Question: I have an excel sheet with more than 2000 rows.
I use the below macro to add a blank rows with a change in value of cloumn A1.
'''
Sub AddBlankRows()
'
Dim iRow As Integer
Range("a1").Select
'
iRow = 1
'
Do
'![enter image description here][1]
If Cells(iRow + 1, 1) <> Cells(iRow, 1) Then
Cells(iRow + 1, 1).EntireRow.Insert shift:=xlDown
iRow = iRow + 2
Else
iRow = iRow + 1
End If
'
Loop While Not Cells(iRow, 1).Text = ""
'
End Sub
'''

Is there a way insert the row with a fourmula and a predefined formatting?
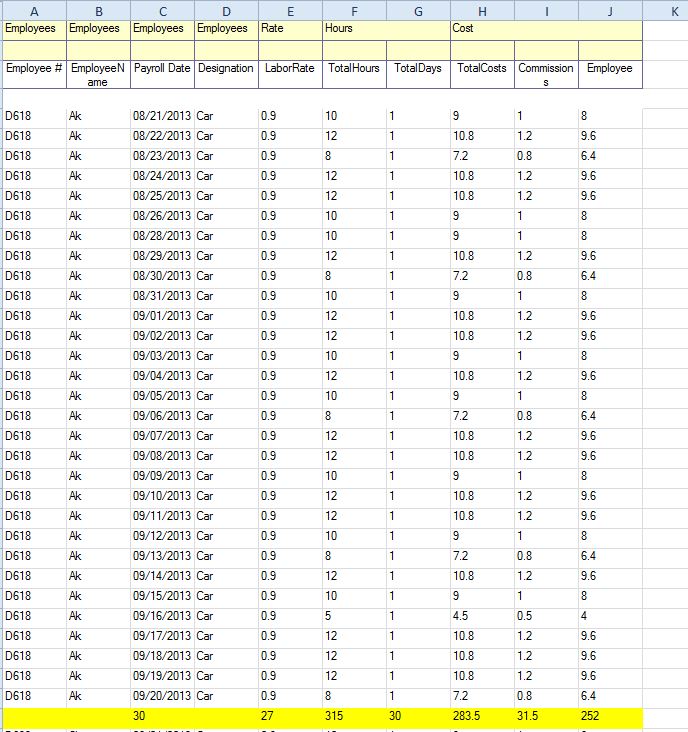
Answer: Below is the sample code.
'''
Sub AddBlankRows()
Dim lastRow As Long
Dim iRow As Long
Dim cursor As Long
cursor = 2
With ThisWorkbook.Sheets("sheet1")
lastRow = .Range("A" & Rows.Count).End(xlUp).Row
For i = 2 To lastRow
If (LCase(Trim(.Cells(i, 1))) <> LCase(Trim(.Cells(i + 1, 1)))) Then
.Cells(i + 1, 1).EntireRow.Insert shift:=xlDown
.Cells(i + 1, 1).EntireRow.Interior.Color = vbYellow
lastRow = lastRow + 1
.Cells(i + 1, 2) = WorksheetFunction.Count(.Range(.Cells(cursor, 2), .Cells(i, 2)))
.Cells(i + 1, 2).NumberFormat = "0"
.Cells(i + 1, 3) = WorksheetFunction.Sum(.Range(.Cells(cursor, 3), .Cells(i, 3)))
.Cells(i + 1, 3).NumberFormat = "0.00"
i = i + 2
cursor = i
End If
Next
.Cells(lastRow + 1, 1).EntireRow.Insert shift:=xlDown
.Cells(lastRow + 1, 1).EntireRow.Interior.Color = vbYellow
.Cells(lastRow + 1, 2) = WorksheetFunction.Count(.Range(.Cells(cursor, 2), .Cells(lastRow, 2)))
.Cells(lastRow + 1, 2).NumberFormat = "0"
.Cells(lastRow + 1, 3) = WorksheetFunction.Sum(.Range(.Cells(cursor, 3), .Cells(lastRow, 3)))
.Cells(lastRow + 1, 3).NumberFormat = "0.00"
End With
End Sub
'''